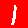
Digit: 1